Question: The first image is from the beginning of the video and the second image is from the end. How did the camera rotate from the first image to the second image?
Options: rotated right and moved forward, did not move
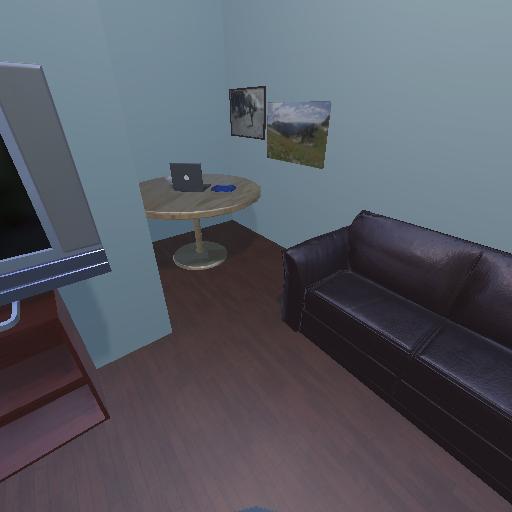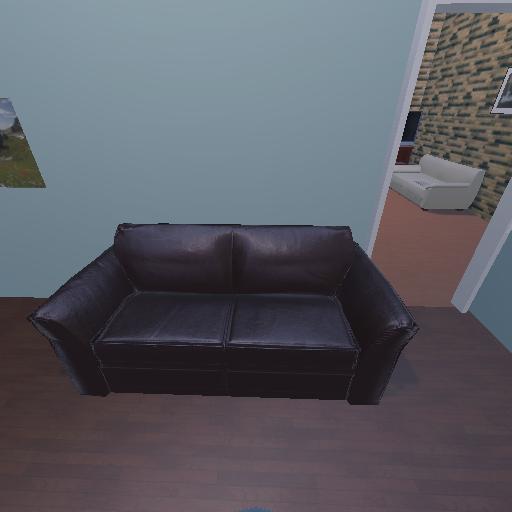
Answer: rotated right and moved forward